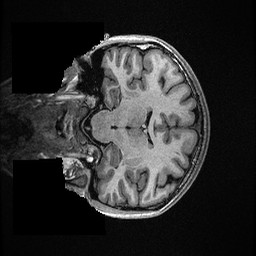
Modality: T1w
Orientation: coronal
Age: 23
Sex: female
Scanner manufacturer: ge
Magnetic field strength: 3 T
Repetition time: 0.006952 s
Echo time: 0.00292 s